Question: I have the following Linq query:
'''
result.Partials.Where(o => o.IsPositive).Min(o => o.Result)
'''
I get an exception when 'result.Partials.Where(o => o.IsPositive)' does not contains elements. Is there an elegant way to handle this other than splitting the operation in two and checking for null? I have a class full of operations like this one.
EDIT: The question is related with LINQ to Objects.
This is the Exception I'm getting (translated it says: The sequence is empty):

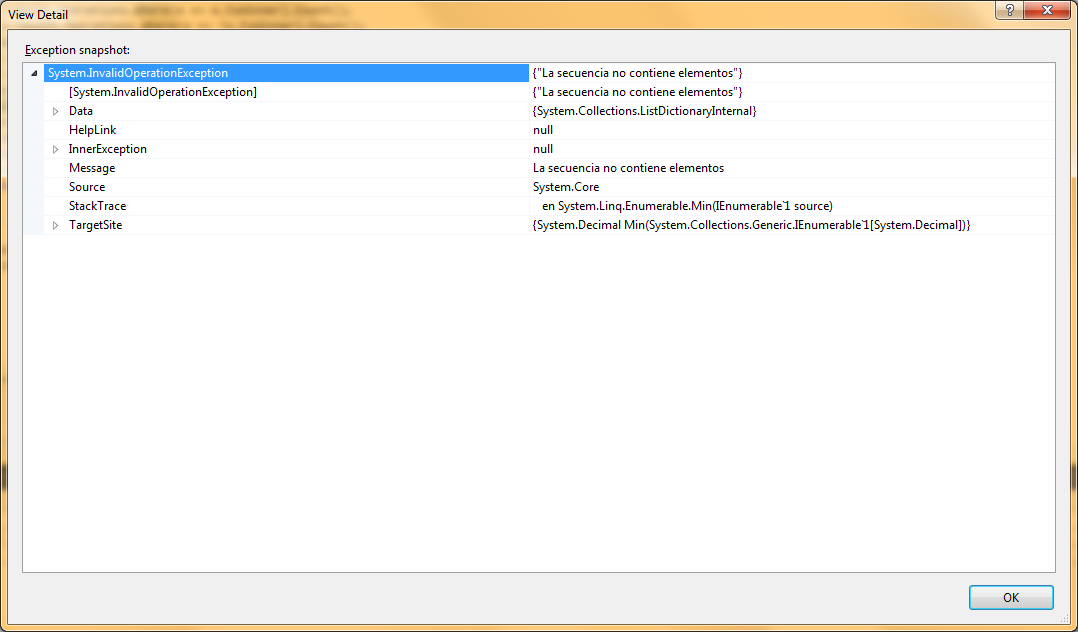
Answer: ## A short summary of the calculation of a Min
### - No mediation (Exception!)
'''
var min = result.Partials.Where(o => o.IsPositive).Min(o => o.Result);
'''
This is your case: if there are no matching elements, then the 'Min' call will raise an exception ('InvalidOperationException').
### - With DefaultIfEmpty() -- still troublesome
'''
var min = result.Partials.Where(o => o.IsPositive)
.Select(o => o.Result)
.DefaultIfEmpty()
.Min();
'''
'DefaultIfEmpty' will create an enumeration over the 0 element, when there are no elements in the list. How do you know that 0 is the 'Min' or if 0 stands for a list with no elements?
### - Nullable values; A better solution
'''
var min = result.Partials.Where(o => o.IsPositive)
.Min(o => (decimal?)o.Result);
'''
Here 'Min' is either null (because that's equal to 'default(decimal?)') or the actual 'Min' found.
So a consumer of this result will know that:
1. When result is null then the list had no elements
2. When the result is a decimal value then the list had some elements and the Min of those elements is that returned value.
However, when this doesn't matter, then 'min.GetValueOrDefault(0)' can be called.